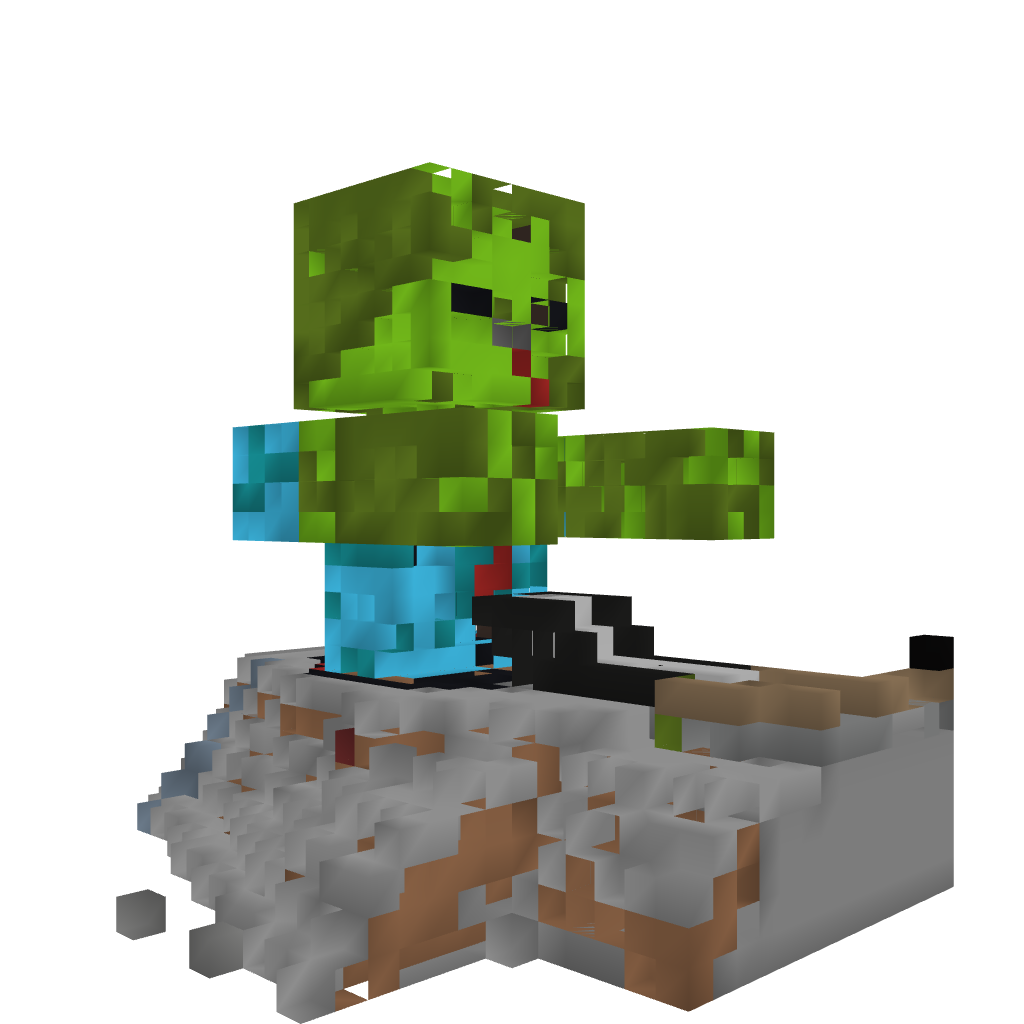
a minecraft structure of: Small zombie pixelart